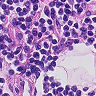
Metastatic tissue present: no